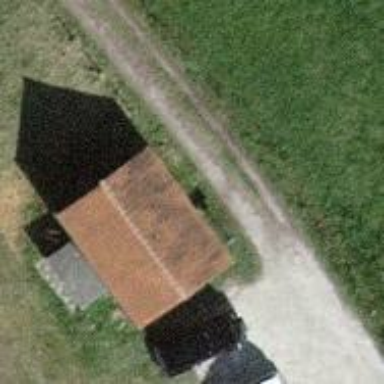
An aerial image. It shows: Gabled shed with red roof and brown walls.